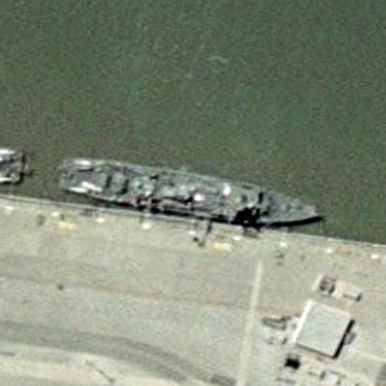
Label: destroyer